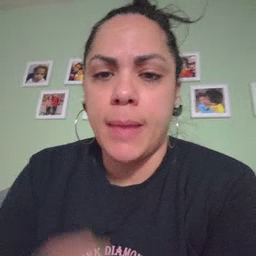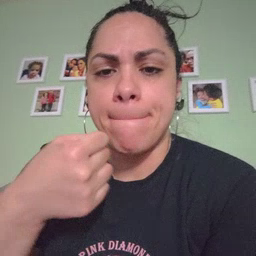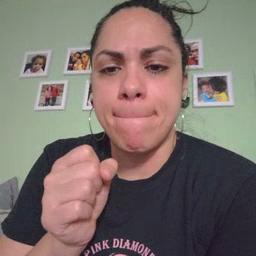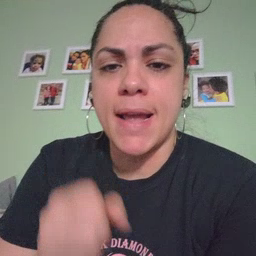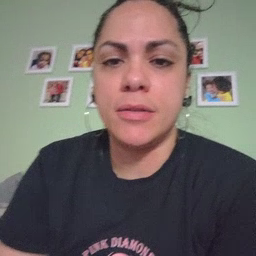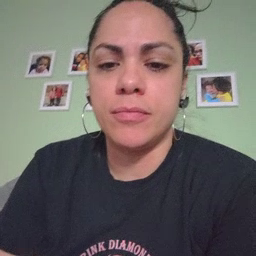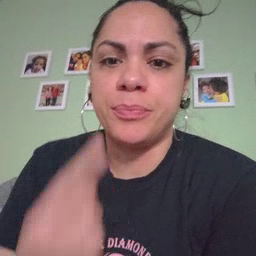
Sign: make